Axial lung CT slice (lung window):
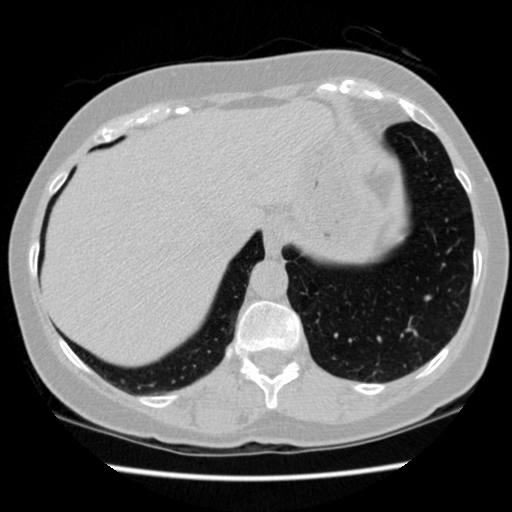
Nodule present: no